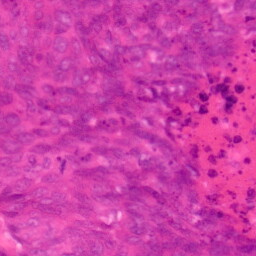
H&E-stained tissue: Colon